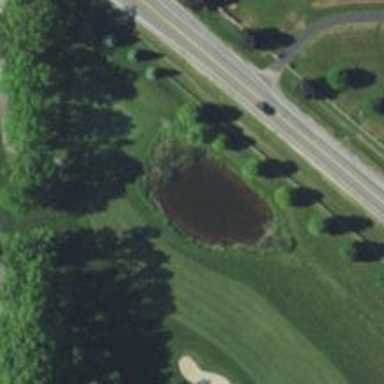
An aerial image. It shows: Water hazard in golf course. The hazard is natural water feature.